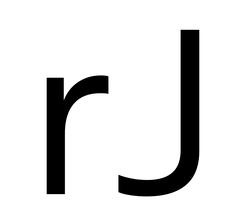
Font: InstrumentSans_Regular